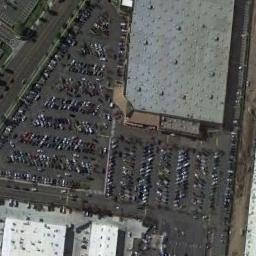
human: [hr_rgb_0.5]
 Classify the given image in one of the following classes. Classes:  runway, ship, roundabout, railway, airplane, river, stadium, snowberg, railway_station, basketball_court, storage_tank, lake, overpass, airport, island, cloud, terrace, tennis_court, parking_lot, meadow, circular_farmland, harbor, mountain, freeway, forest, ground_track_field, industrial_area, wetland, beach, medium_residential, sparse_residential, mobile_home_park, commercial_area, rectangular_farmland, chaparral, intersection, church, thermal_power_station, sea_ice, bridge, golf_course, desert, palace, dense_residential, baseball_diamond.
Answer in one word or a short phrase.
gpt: parking_lot